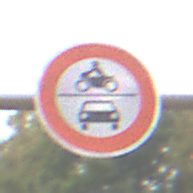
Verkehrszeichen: VerbotKraftfahrzeuge
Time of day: Midday
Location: Outdoor (Suburban)
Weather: Overcast
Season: NotSpecified
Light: Natural